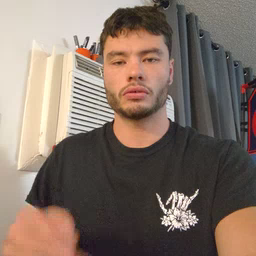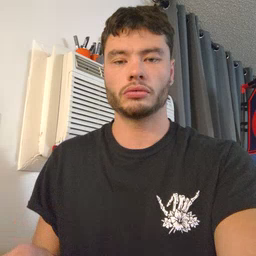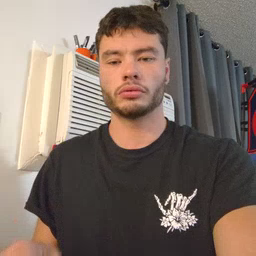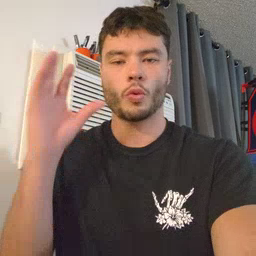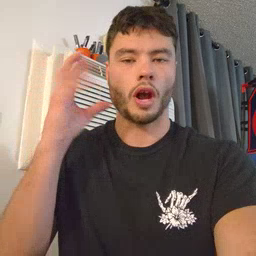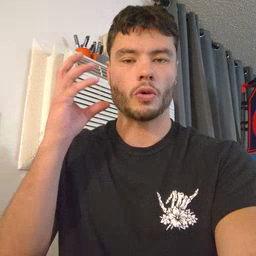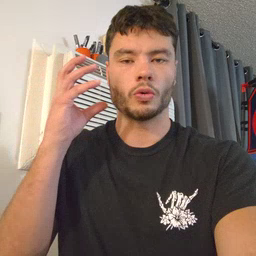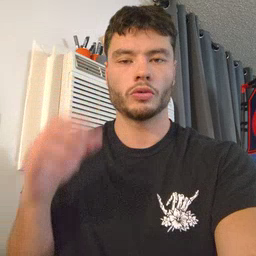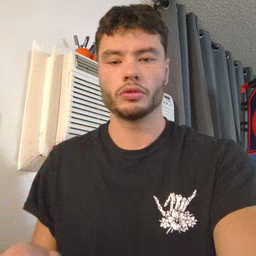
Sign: radio